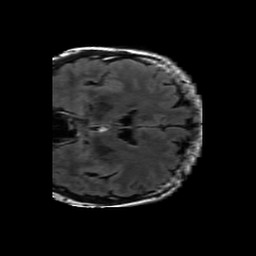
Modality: FLAIR
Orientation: coronal
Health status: ill
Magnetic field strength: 3 T